Question: I building a small app writen in Visual Basic.NET, but i need your help. I have DataGridView to display my database and i want make "update" button to update from DataGridView to database. But before update, i want to selected row in DataGridView like this:

and show to textbox. So, i made a change from textbox for update my database. How to do it?
Here is my code for update:
'''
Private Sub btnPesEdit_Click(sender As Object, e As EventArgs) Handles btnPesEdit.Click
Koneksi()
Dim konfEdit As DialogResult = MsgBox("Apakah data yang di-update sudah benar?",
MessageBoxButtons.YesNo, "Konfirmasi")
Try
str = "UPDATE data_pesanan SET (@namakons, @almtkons, @tglpesan, @jenispaket, @jmlpesan, @totaluang) WHERE (@kodekons)"
comm = New MySqlCommand(str, conn)
comm.Parameters.AddWithValue("@kodeKons", txtPesKodeKonsu.Text)
comm.Parameters.AddWithValue("@namakons", txtPesNamaKonsu.Text)
comm.Parameters.AddWithValue("@almtkons", txtPesAlmtKonsu.Text)
dtPesTglPesan.CustomFormat = "dd-MM-yyyy"
comm.Parameters.AddWithValue("@tglpesan", dtPesTglPesan.Value)
comm.Parameters.AddWithValue("@jenispaket", lblPesJenisPkt.Text)
comm.Parameters.AddWithValue("@jmlpesan", Convert.ToInt32(txtPesJmlPesan.Text))
comm.Parameters.AddWithValue("@totaluang", Convert.ToInt32(lblPesTotal.Text))
comm.ExecuteNonQuery()
conn.Close()
Catch ex As Exception
MsgBox(ex.InnerException.Message)
'MsgBox(ex.Message)
End Try
End Sub
'''
And here is my code to display from database into DataGridView:
'''
Private Sub tablePesanan()
Koneksi()
comm = New MySqlCommand("select * from data_pesanan", conn)
dataAdap = New MySqlDataAdapter(comm)
Dim dataTbl As New DataTable
dataAdap.Fill(dataTbl)
tblPesList.DataSource = dataTbl
tblPesList.ReadOnly = True
End Sub
'''
Note:
I'm sorry if my English is bad. I hope you understand what I'm saying.
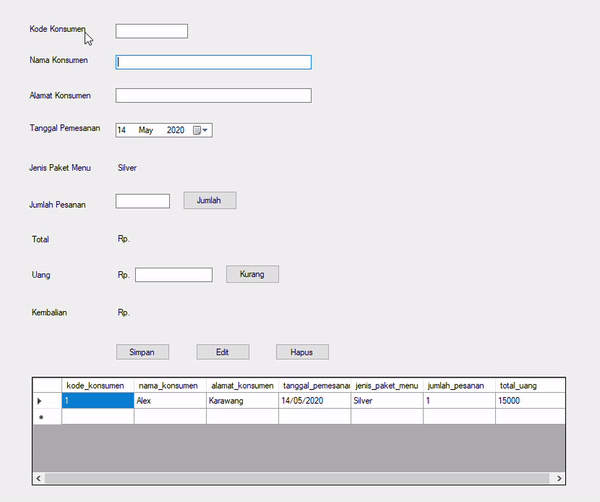
Answer: As suggested in the comments, you should use data-binding. You should bind your 'DataTable' to a 'BindingSource' and then bind that to the grid and the other controls, e.g.
'''
myBindingSource.DataSource = myDataTable
myDataGridView.DataSource = myBindingSource
myTextBox.DataBindings.Add("Text", myBindingSource, "ColumnName")
'''
You can bind as many individual controls to as many columns as you like that way. Just be sure to bind the appropriate control property. It is 'Text' for a 'TextBox' but 'SelectedValue' for a 'ComboBox', 'Value' for a 'DateTimePicker', etc. Also be aware that a 'DateTimePicker' doesn't really support binding nullable data so, if your data might contain nulls in the date column, you will need some manual intervention.
When it's time to save data, you need to make sure that any pending edit is committed before actually saving, e.g.
'''
Validate()
myBindingSource.EndEdit()
myDataAdapter.Update(myDataTable)
'''